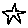
Label: star